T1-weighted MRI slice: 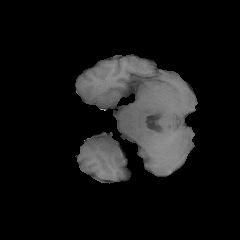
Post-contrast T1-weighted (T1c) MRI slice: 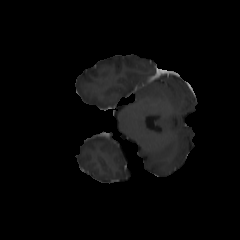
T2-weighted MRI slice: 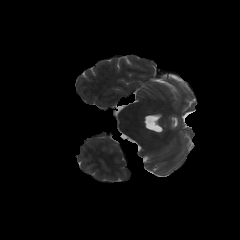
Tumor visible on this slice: no